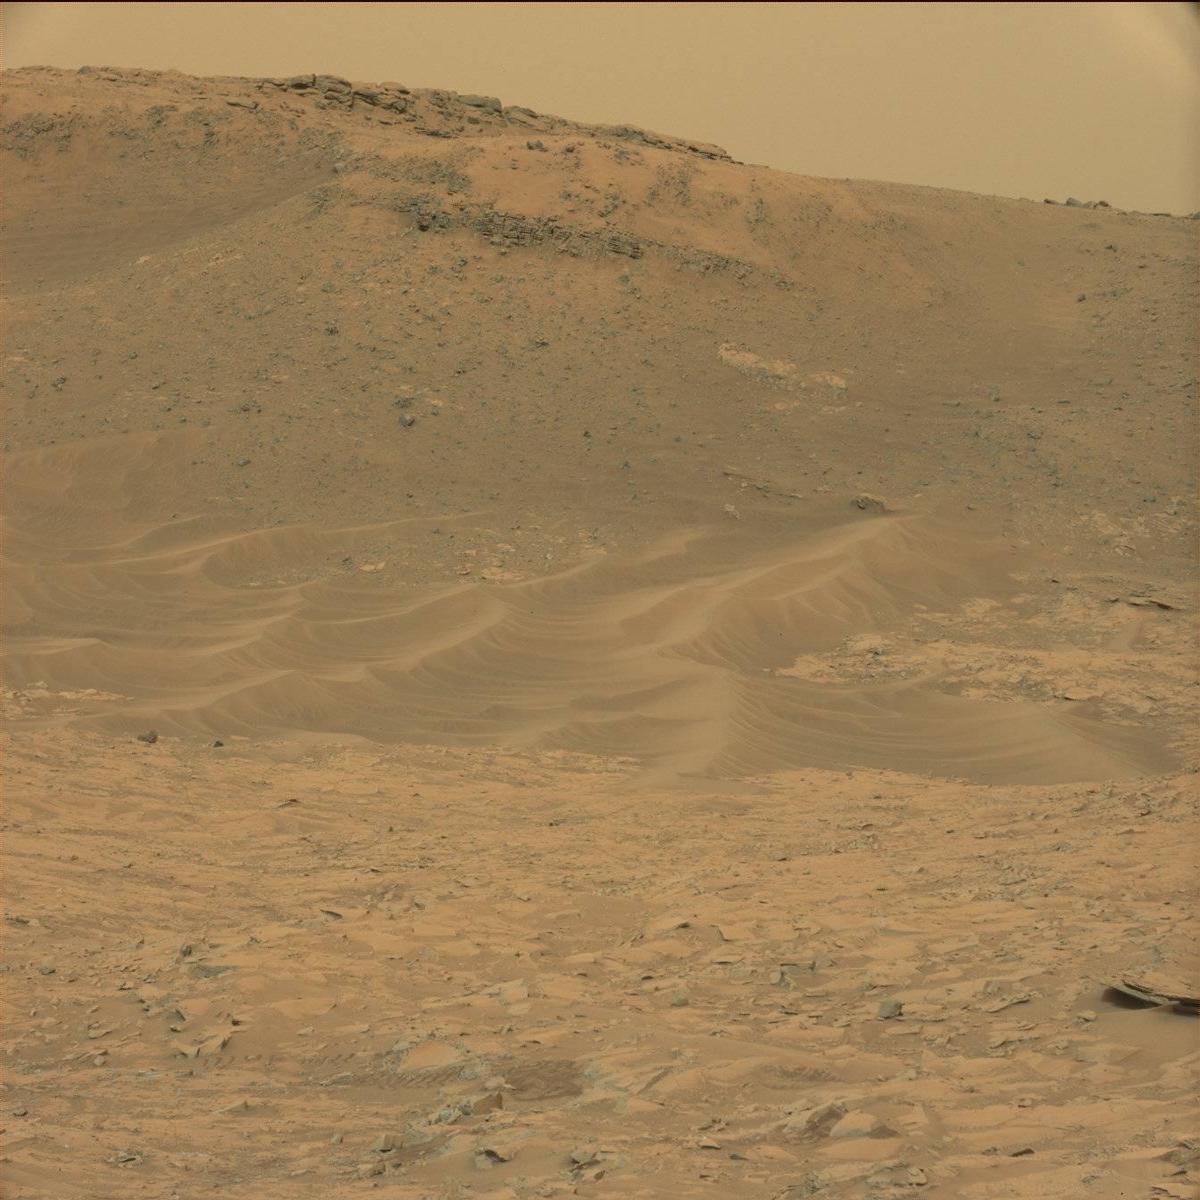
Terrain classes present: Bedrock, Sand / Soil, Sky